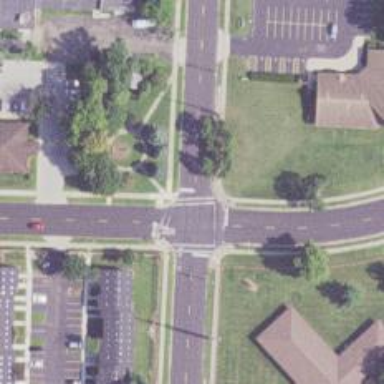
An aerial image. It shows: Road with stop sign.